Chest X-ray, AP view. Patient: 26 years old, sex M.
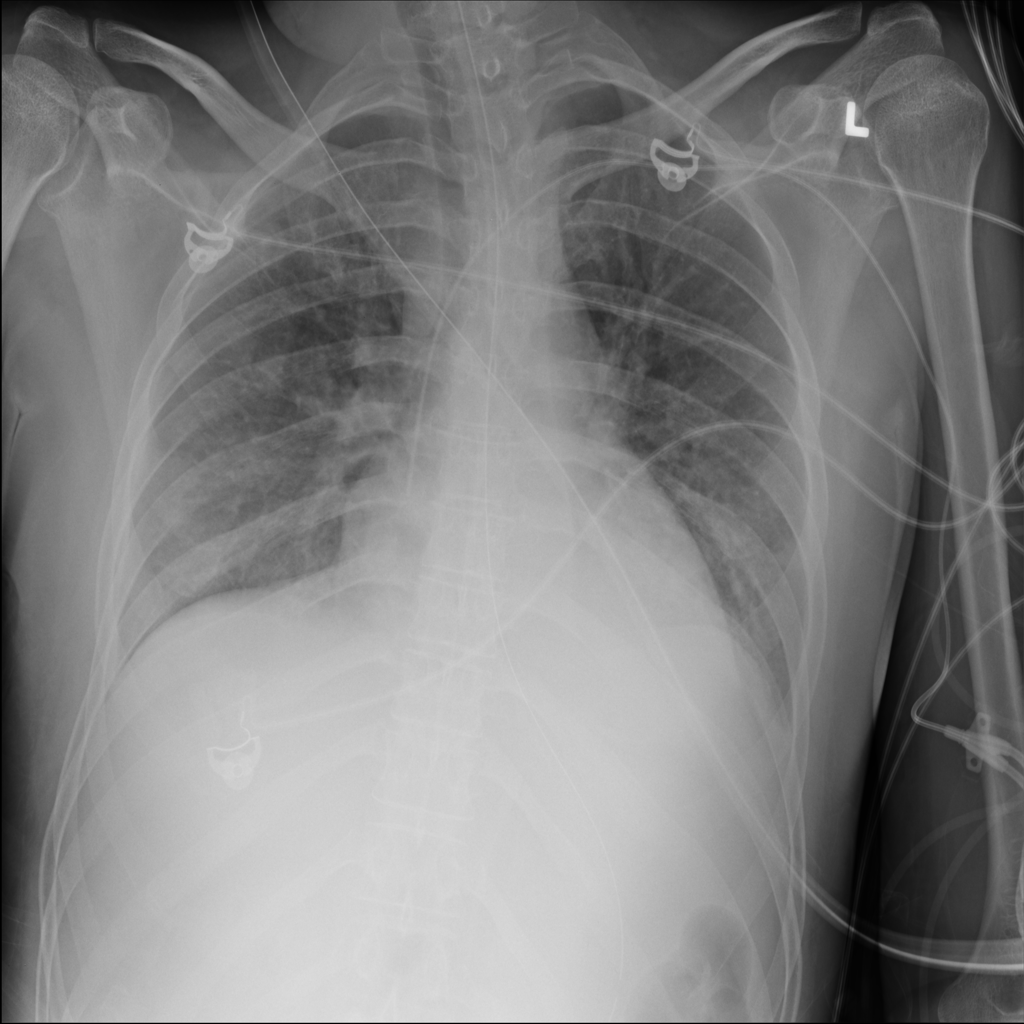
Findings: Cardiomegaly, Effusion, Infiltration